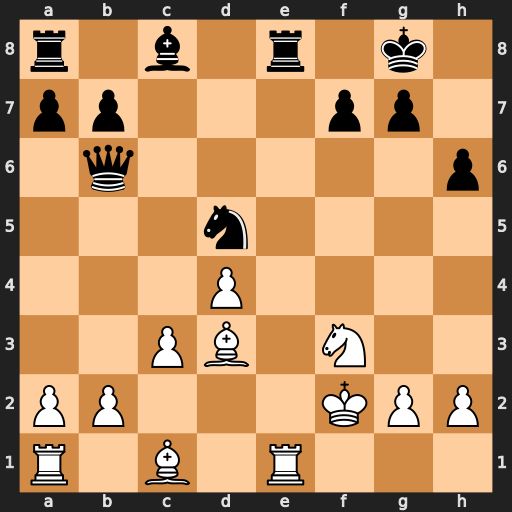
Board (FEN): r1b1r1k1/pp3pp1/1q5p/3n4/3P4/2PB1N2/PP3KPP/R1B1R3
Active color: w
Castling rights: -
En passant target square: -
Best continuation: Rxe8#